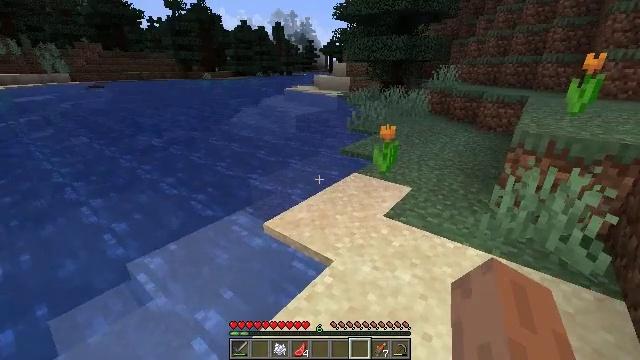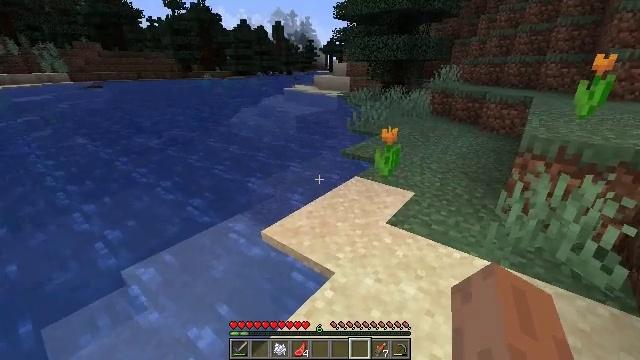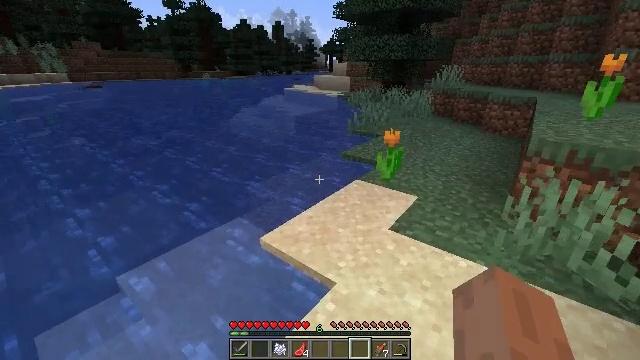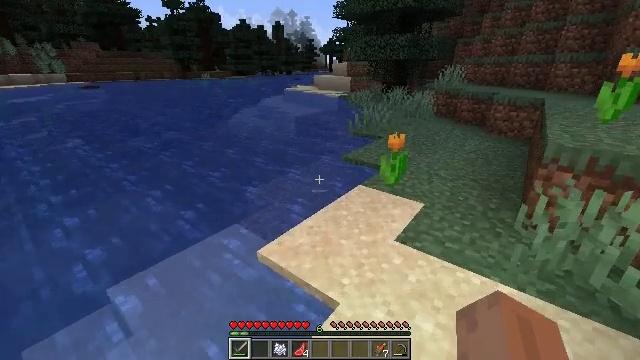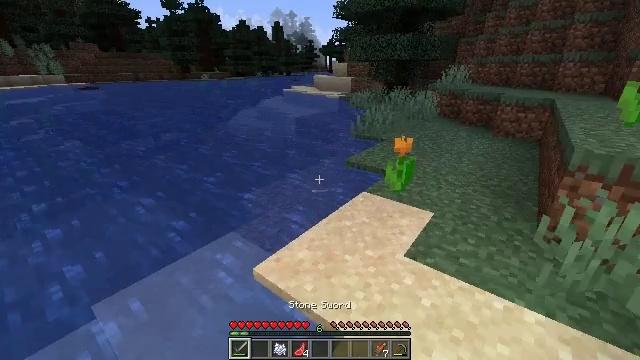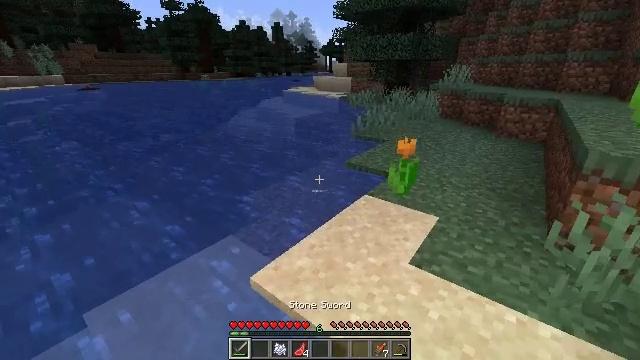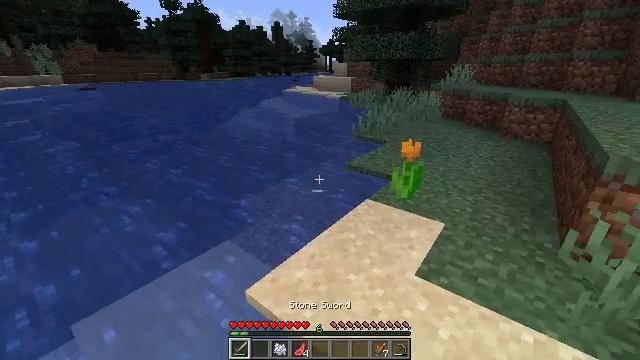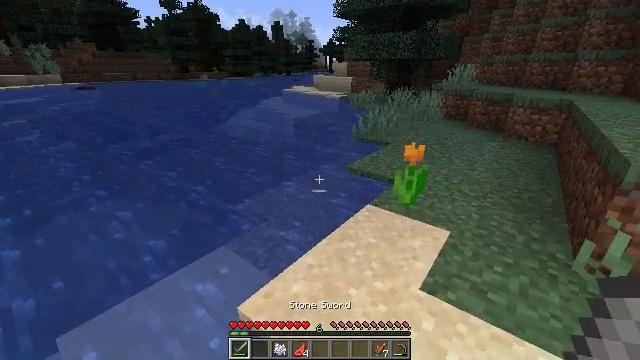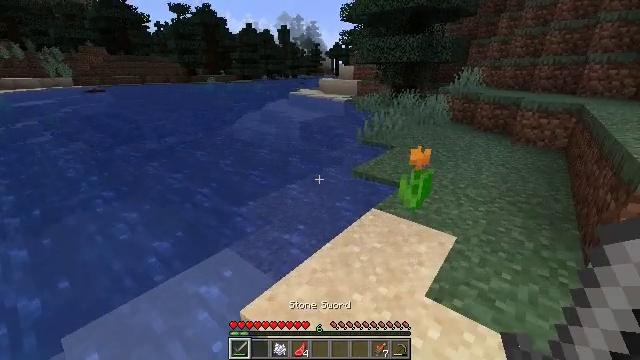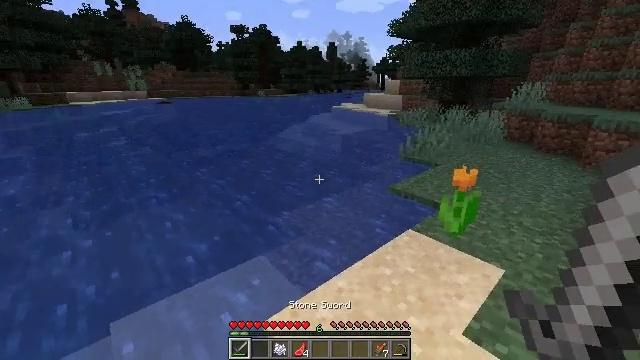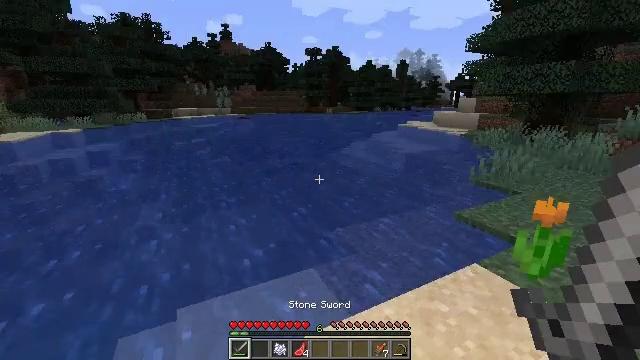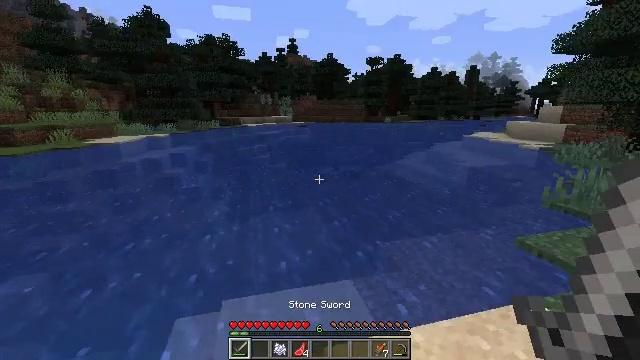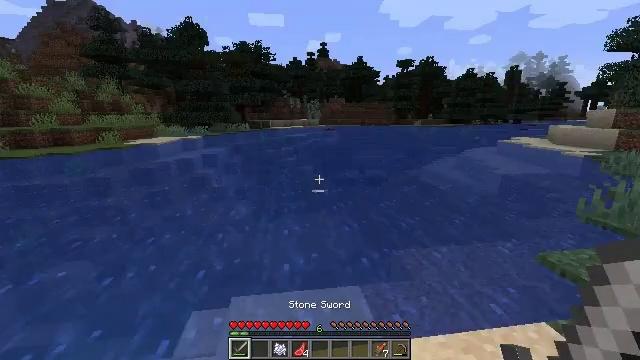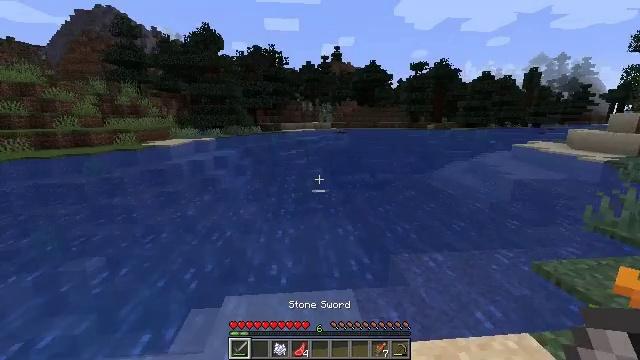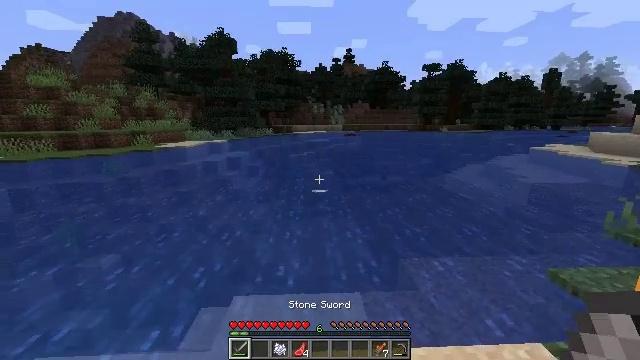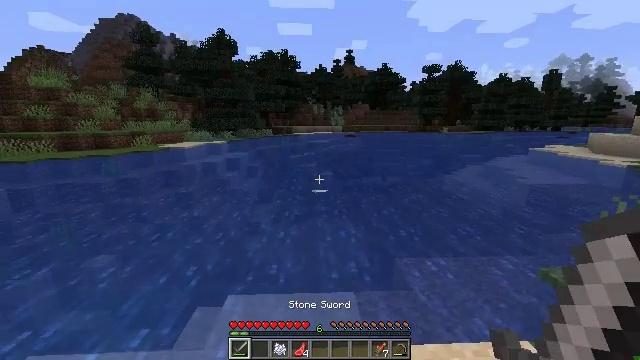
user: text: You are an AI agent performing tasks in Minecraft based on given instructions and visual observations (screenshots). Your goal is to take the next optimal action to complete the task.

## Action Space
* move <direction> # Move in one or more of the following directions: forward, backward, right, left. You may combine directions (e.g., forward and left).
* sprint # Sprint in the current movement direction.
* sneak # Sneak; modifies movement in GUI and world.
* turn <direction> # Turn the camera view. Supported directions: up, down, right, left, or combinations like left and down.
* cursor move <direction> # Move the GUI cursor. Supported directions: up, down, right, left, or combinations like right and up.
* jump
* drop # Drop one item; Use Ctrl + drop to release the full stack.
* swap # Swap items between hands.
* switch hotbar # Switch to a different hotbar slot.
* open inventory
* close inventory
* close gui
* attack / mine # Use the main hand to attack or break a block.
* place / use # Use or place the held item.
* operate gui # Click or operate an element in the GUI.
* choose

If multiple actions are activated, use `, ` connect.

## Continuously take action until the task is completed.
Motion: motion action
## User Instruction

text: Hunt a salmon.
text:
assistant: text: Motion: move forward
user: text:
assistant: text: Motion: move forward
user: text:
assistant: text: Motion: move forward, switch to hotbar 1
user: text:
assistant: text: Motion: move forward, switch to hotbar 1
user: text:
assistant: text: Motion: move forward, switch to hotbar 1
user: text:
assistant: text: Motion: no_op
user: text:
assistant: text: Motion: no_op
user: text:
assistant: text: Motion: turn left
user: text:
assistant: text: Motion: move right, turn left and up
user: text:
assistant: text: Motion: move right, turn left and up
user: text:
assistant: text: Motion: move right, turn left and up
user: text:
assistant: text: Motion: move right, turn left
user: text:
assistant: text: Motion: move right, turn left
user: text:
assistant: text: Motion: turn left
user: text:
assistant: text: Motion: no_op
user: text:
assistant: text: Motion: no_op
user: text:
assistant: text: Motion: move forward
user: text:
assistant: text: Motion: move forward
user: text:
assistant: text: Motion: move forward
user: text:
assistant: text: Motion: no_op
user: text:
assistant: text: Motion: move forward
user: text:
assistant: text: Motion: move forward
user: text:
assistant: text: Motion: move forward
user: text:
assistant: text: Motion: move forward
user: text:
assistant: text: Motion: move forward, jump
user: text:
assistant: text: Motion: move forward, jump
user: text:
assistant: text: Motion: move forward, jump
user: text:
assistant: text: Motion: move forward, jump
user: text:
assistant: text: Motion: move forward, jump
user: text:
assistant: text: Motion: move forward, jump